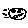
Label: moon